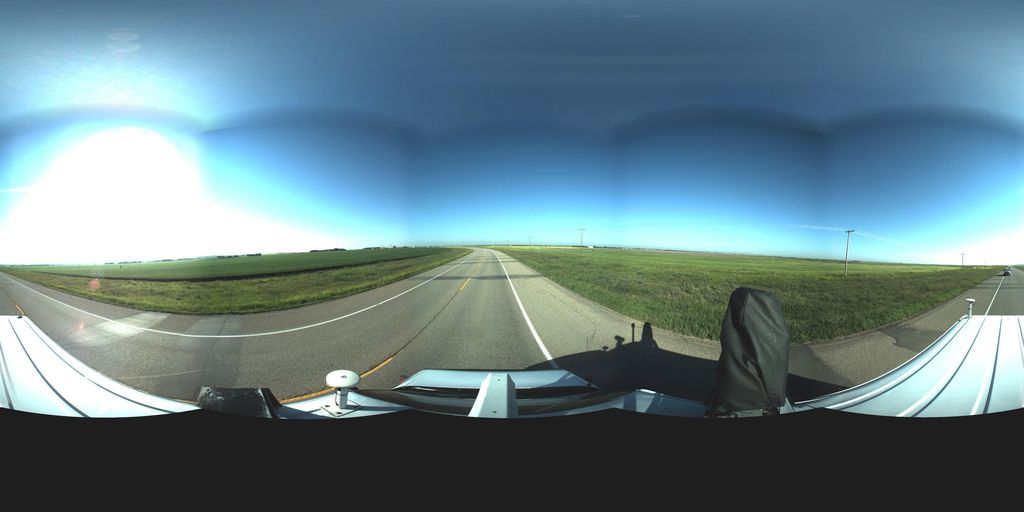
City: saskatoon